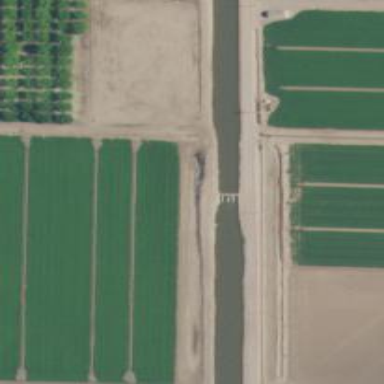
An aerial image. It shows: Sluice gate on waterway.